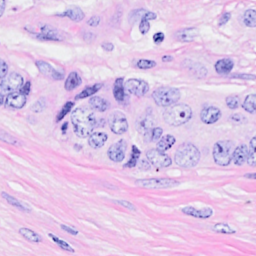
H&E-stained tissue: Breast